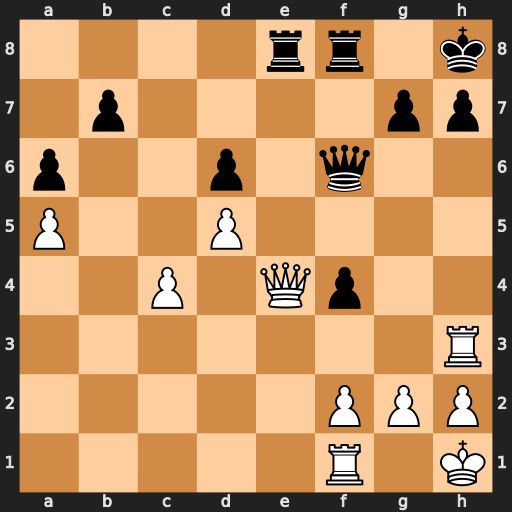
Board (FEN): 4rr1k/1p4pp/p2p1q2/P2P4/2P1Qp2/7R/5PPP/5R1K
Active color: w
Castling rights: -
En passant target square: -
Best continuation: Qxh7#